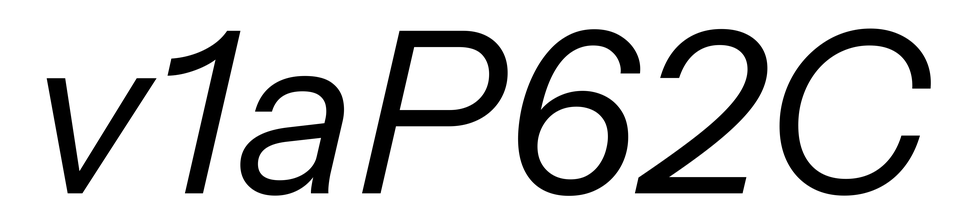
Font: InstrumentSans-Italic_Italic